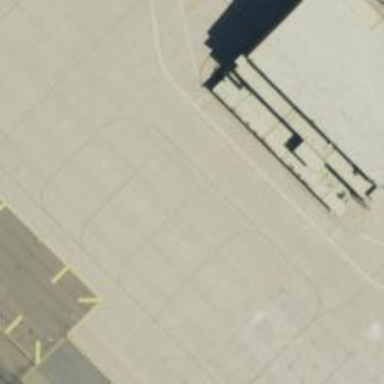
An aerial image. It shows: Image of taxiway at airport.